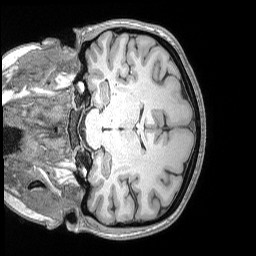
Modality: T1w
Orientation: coronal
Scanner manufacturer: siemens
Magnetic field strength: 3 T
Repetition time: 2.53 s
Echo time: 0.00169 s